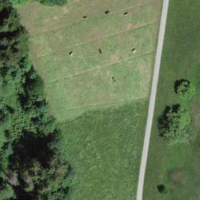
EUNIS habitat code: 24
Species observed at this site:
Filipendula ulmaria